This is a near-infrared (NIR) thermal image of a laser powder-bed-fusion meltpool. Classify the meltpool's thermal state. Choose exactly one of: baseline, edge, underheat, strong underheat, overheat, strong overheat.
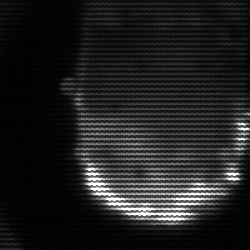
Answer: baseline